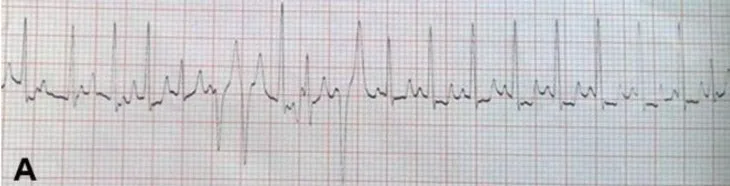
Electrocardiograms of a lamb affected with FMD showing tachy-arrhythmia accompanied by multifocal ventricular premature beats.
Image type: electrography (ekg)